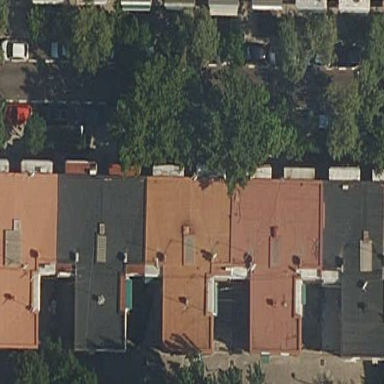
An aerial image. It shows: Residential building.